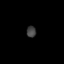
Tissue: lung
Cell type: T cells
Senescence score: 0.1306
Nuclear area (px): 106
Mean DAPI intensity: 63.226